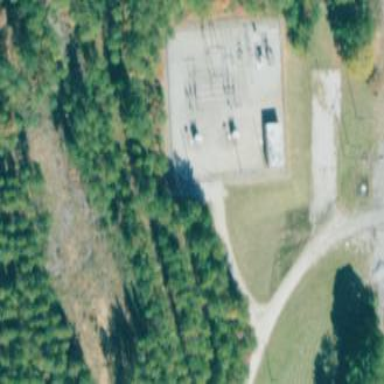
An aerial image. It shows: Distribution level power substation enclosed by fence.